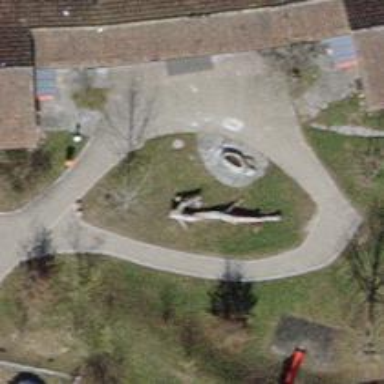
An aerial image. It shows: Beautiful fountain.